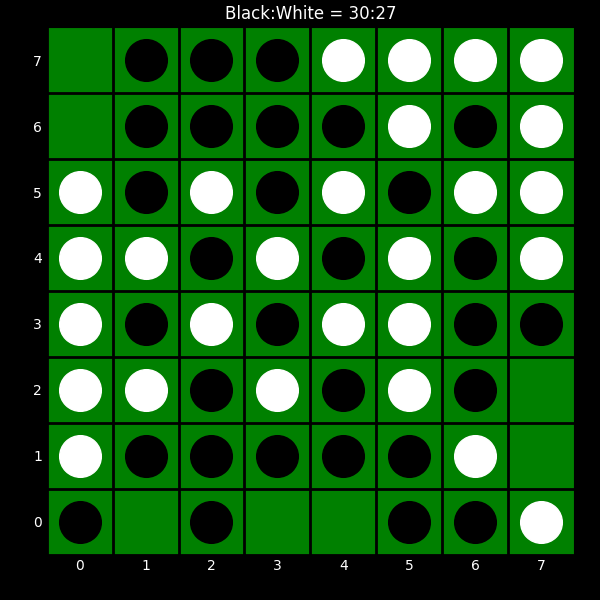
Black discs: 30
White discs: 27